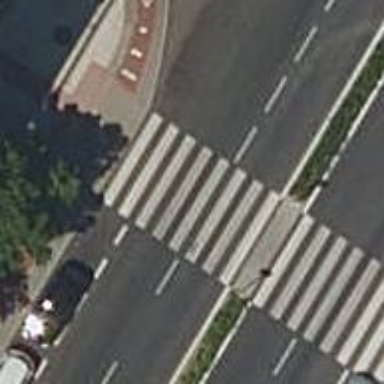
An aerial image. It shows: Uncontrolled zebra crossing on footway.